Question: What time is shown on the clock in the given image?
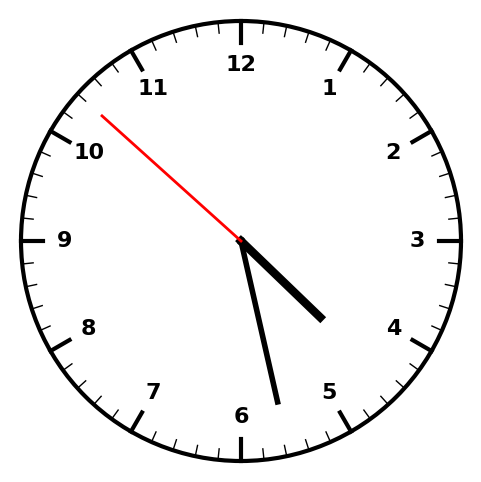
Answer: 04:27:52